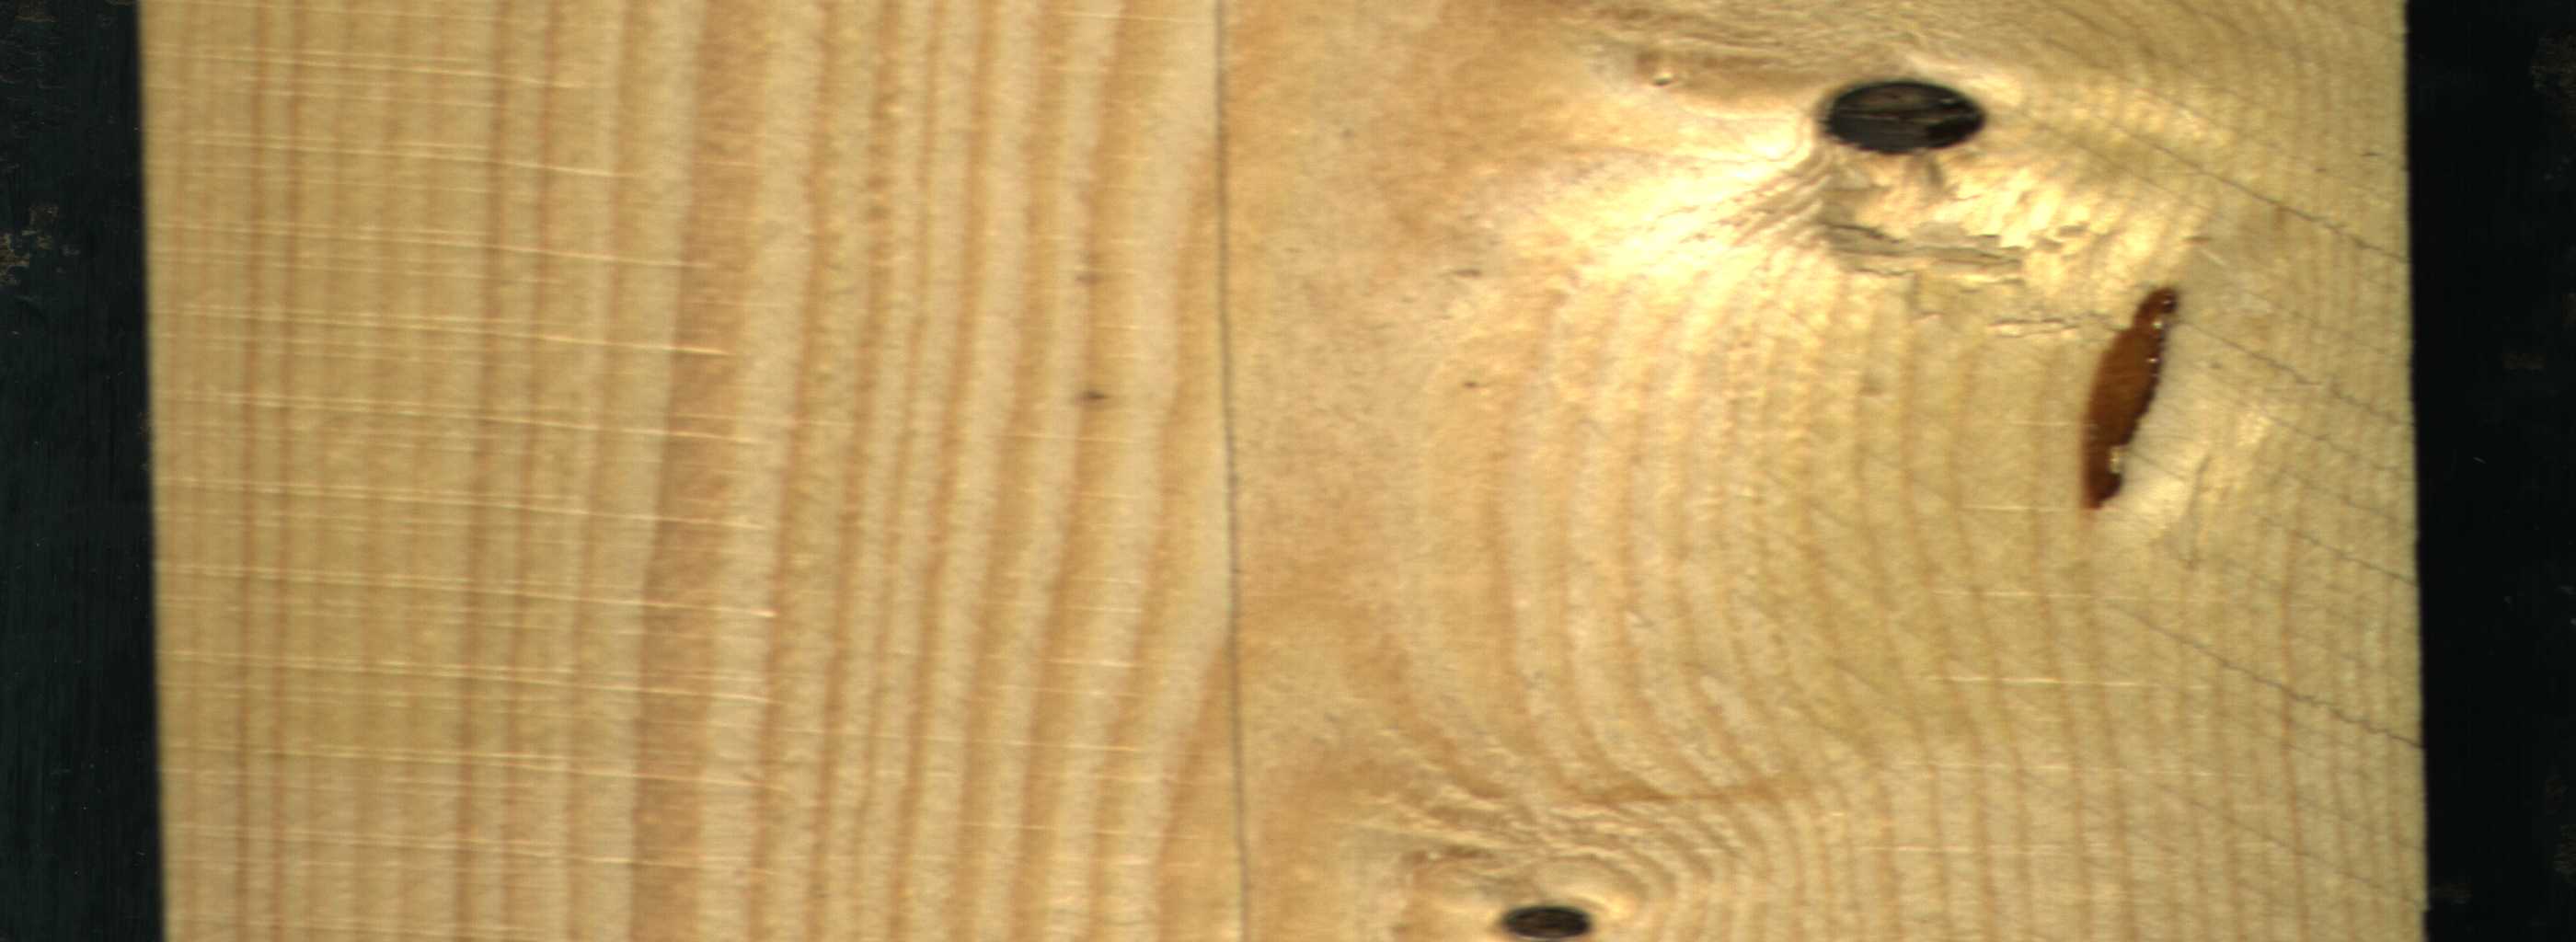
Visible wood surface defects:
resin
Crack
Dead_Knot
Dead_Knot